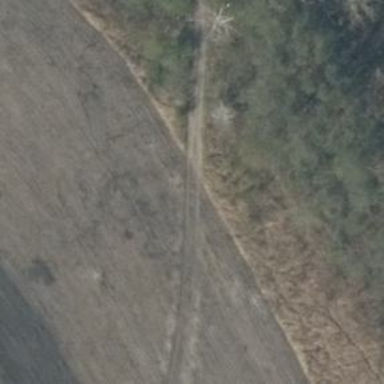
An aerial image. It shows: Sandy path.